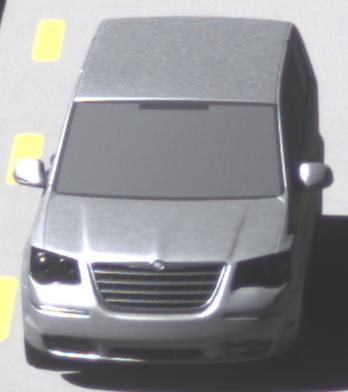
Make: Chrysler
Model: Grand Voyager 3.8
Detailed model: Grand Voyager
Model produced from: 2008/03
Model produced until: 2010/12
Doors: 5
Color: white
Road condition: dry road
Daytime: midday
Contrast: high contrast